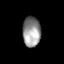
Tissue: skin
Cell type: Others
Senescence score: 0.7163
Nuclear area (px): 531
Mean DAPI intensity: 146.908